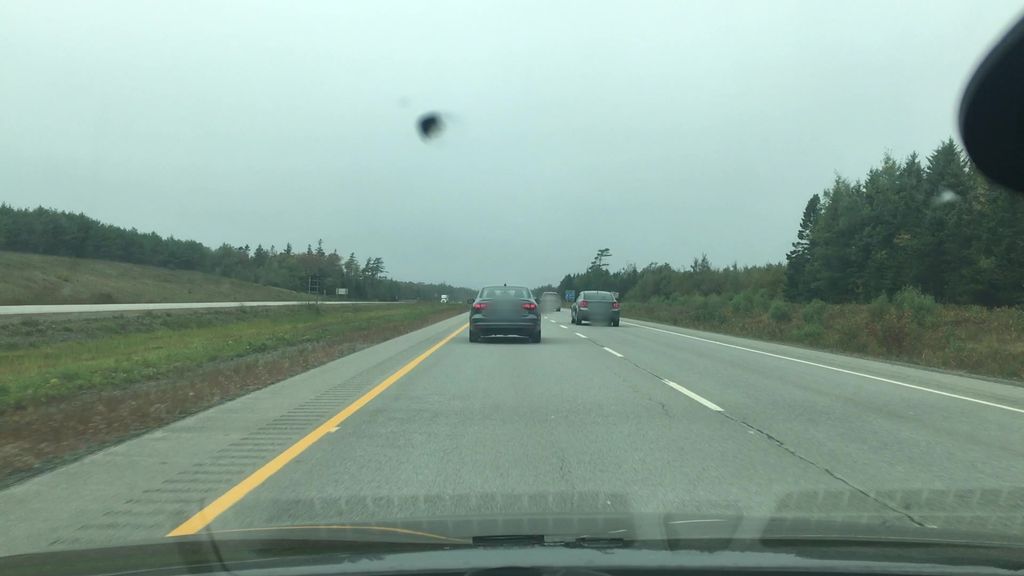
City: halifax